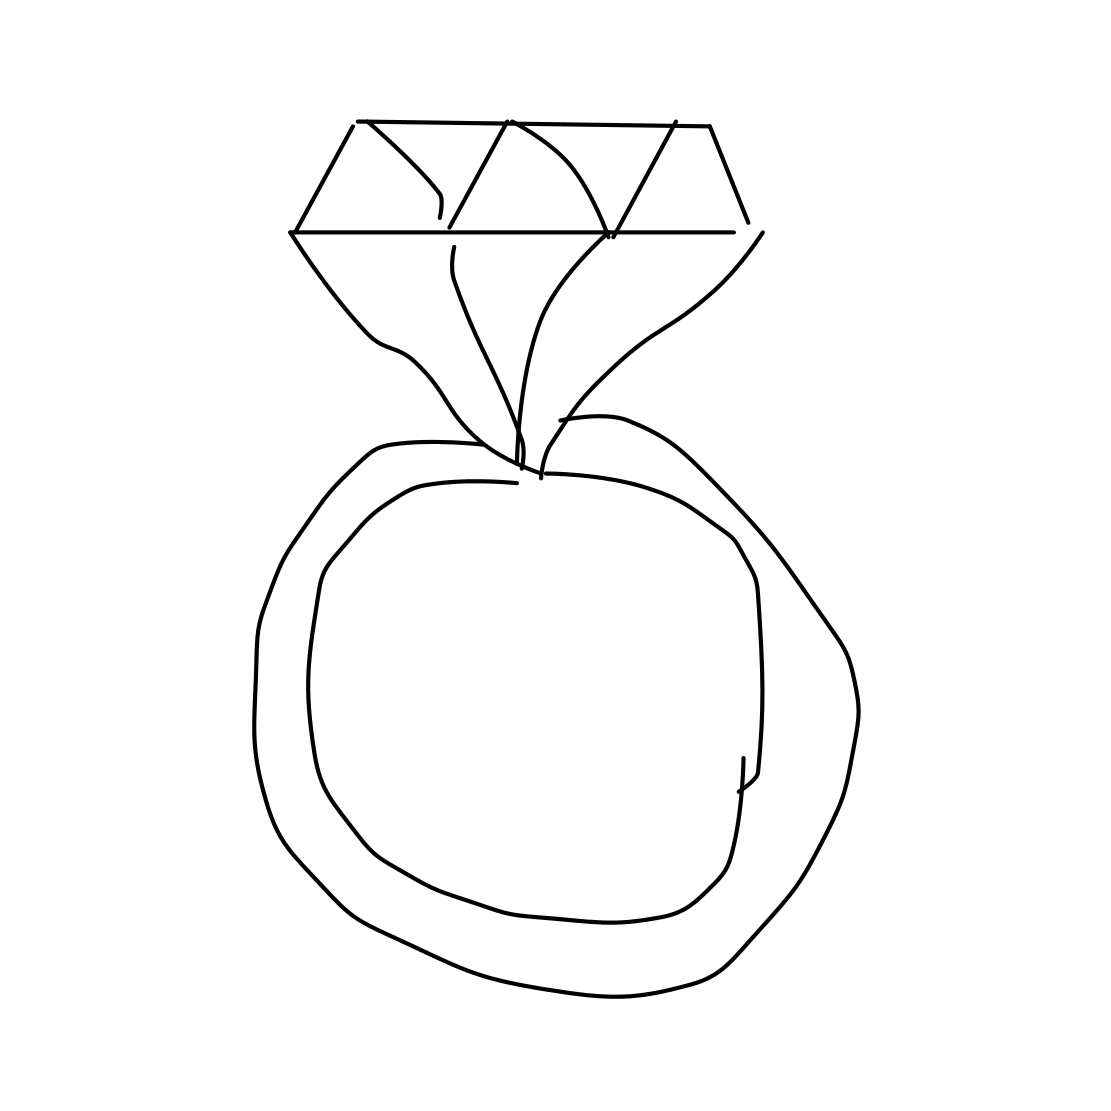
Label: diamond